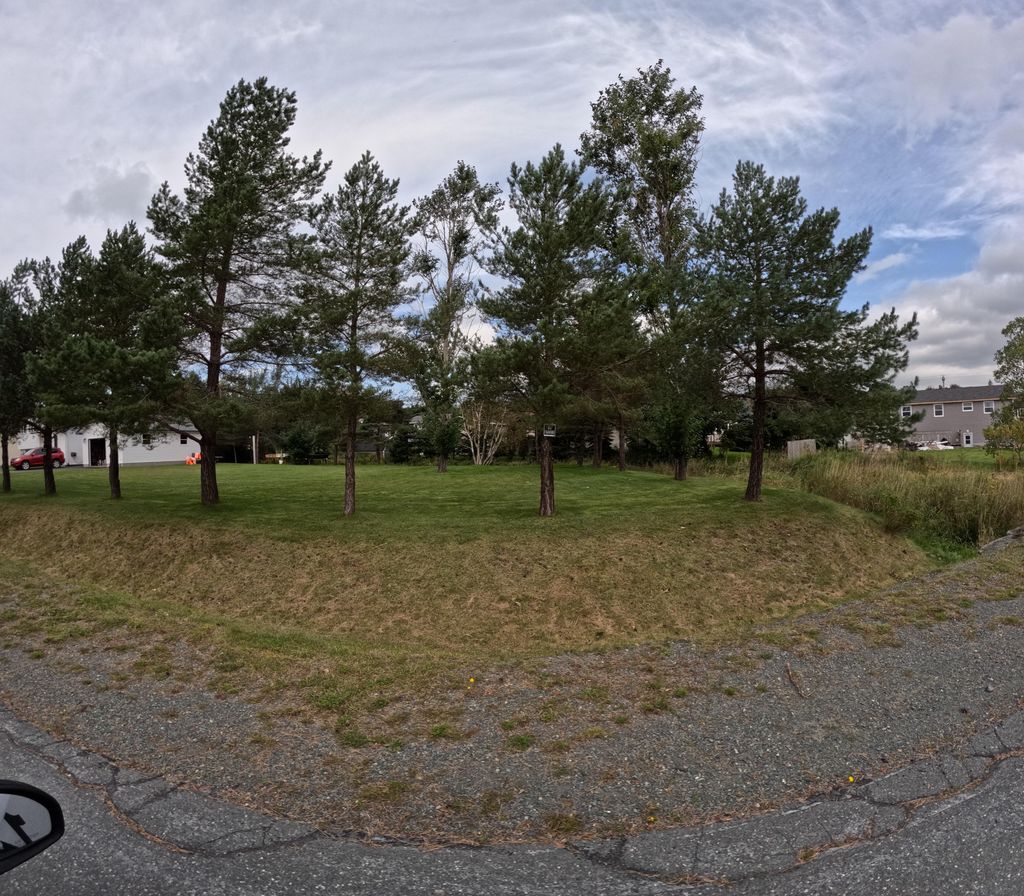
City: st_johns